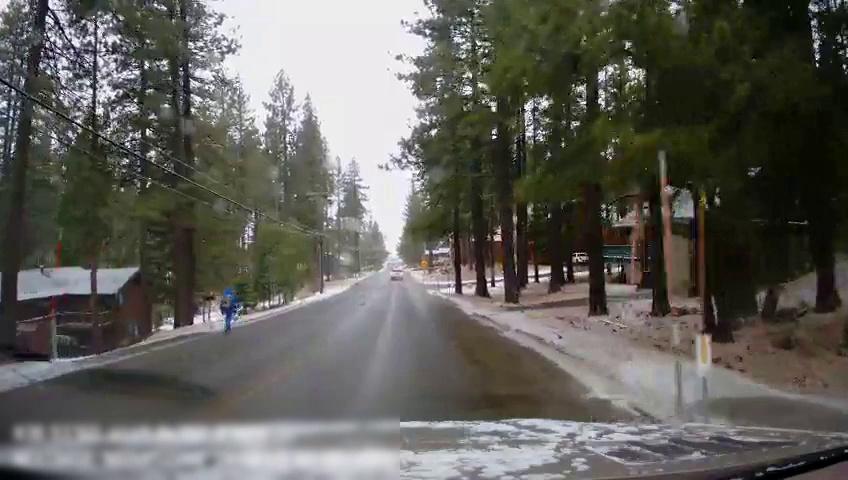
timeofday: Day
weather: Snowy
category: Vehicles | SUV
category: Drivable Space
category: Pedestrians